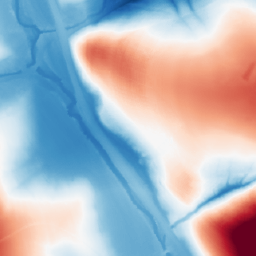
Category: morphological
Decomposition family: tophat_combined
Decomposition parameters: size: 100
Upsampling method: area
Upsampling parameters: scale: 2
Upsampling scale: 2